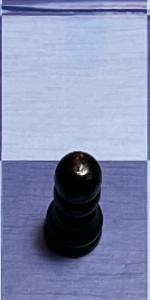
Label: Pawn_Black